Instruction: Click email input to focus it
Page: traveler
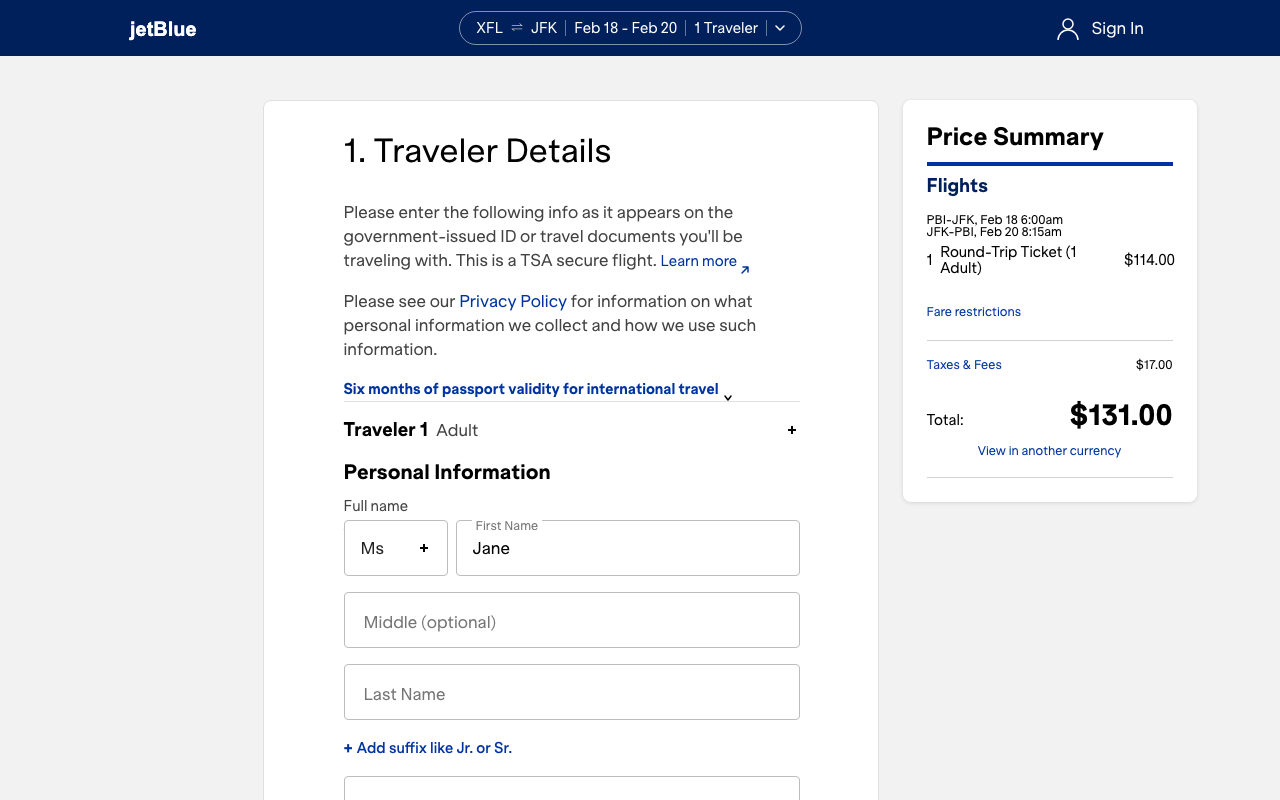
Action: click